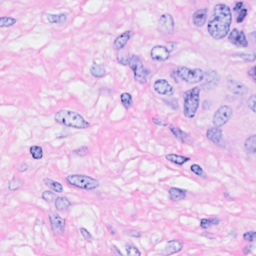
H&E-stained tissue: Breast